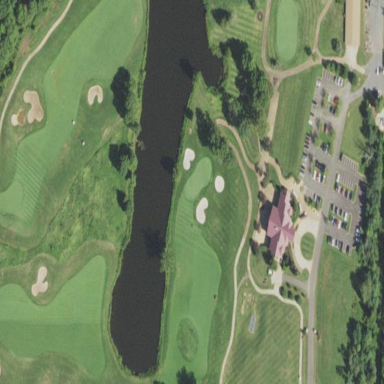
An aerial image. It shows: Water hazard on golf course.